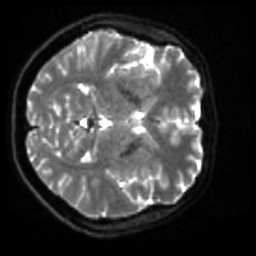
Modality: sbref
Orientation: axial
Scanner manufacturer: siemens
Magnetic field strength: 3 T
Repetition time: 4 s
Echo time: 0.0594 s